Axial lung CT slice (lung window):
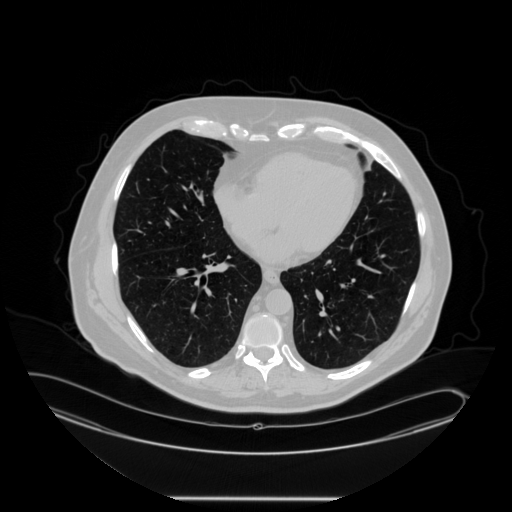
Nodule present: no